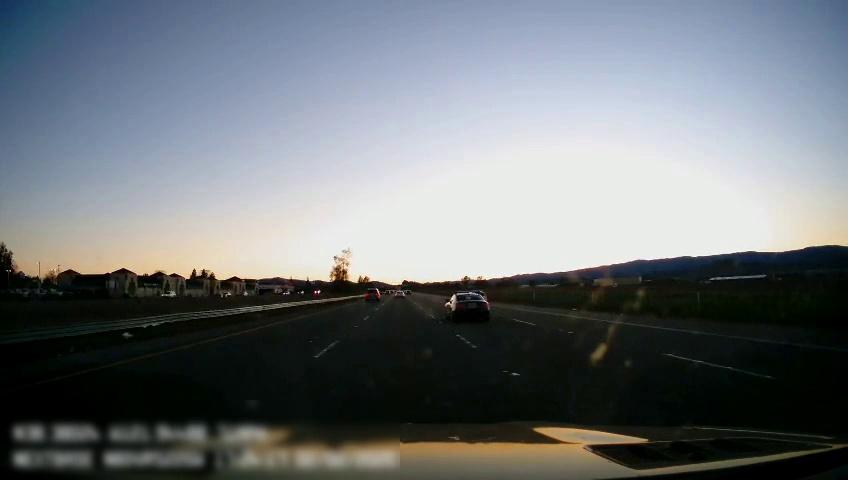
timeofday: Dusk/Dawn/Twilight
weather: Cloudy
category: Drivable Space
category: Vehicles | SUV
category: Vehicles | Car
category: Vehicles | Car
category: Vehicles | SUV
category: Vehicles | Car
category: Vehicles | SUV
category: Lanes | Alternate Lane
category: Lanes | Current Lane
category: Lanes | Current Lane
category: Lanes | Alternate Lane
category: Lanes | Alternate Lane